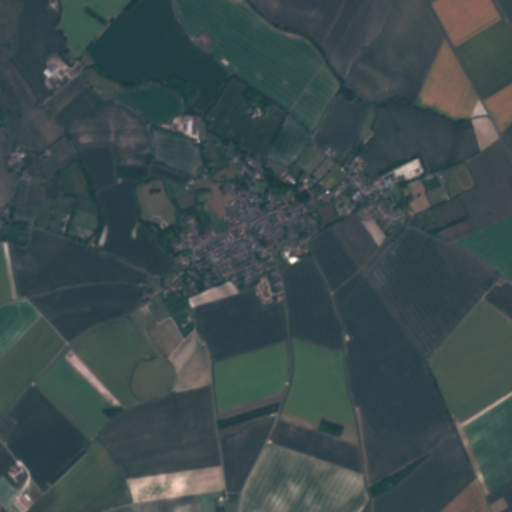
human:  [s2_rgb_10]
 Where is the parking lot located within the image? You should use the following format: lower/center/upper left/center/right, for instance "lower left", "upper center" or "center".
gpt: The parking lot is located in the center of the image.
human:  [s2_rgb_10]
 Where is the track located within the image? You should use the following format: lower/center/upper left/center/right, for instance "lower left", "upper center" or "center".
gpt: The track is located in the upper right of the image.
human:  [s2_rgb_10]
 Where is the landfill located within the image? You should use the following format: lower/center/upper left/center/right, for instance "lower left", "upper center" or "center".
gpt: There is no landfill in the image.